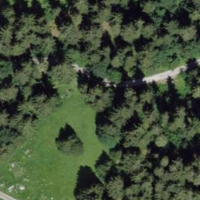
EUNIS habitat code: 43
Species observed at this site:
Arctium tomentosum